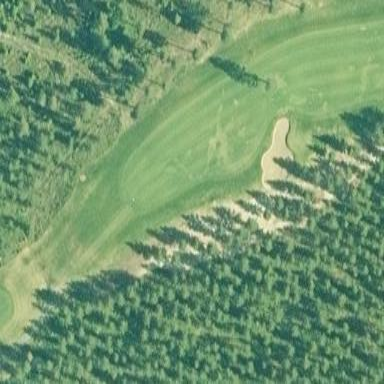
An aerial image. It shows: Golf course.